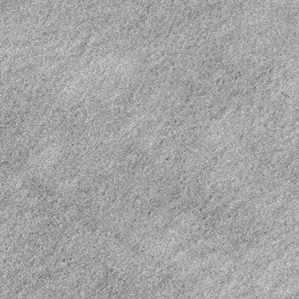
Label: frost